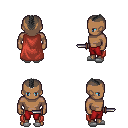
a pixel art fantasy rpg character, male body template, human, dark skin, maroon cape, red pants, gray short mohawk hairstyle, white slippers, dagger, four views (front, back, left, right), 2x2 character sprite sheet, small pixel art, hard edges, no anti-aliasing